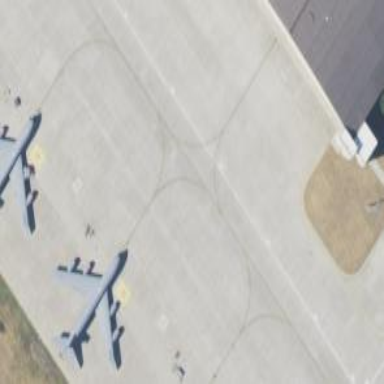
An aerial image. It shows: View of taxiway at the airport.